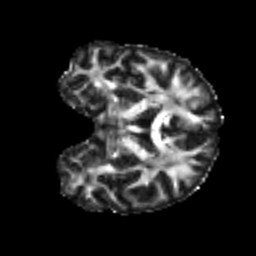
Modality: FA
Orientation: coronal
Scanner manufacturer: siemens
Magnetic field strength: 3 T
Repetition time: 4 s
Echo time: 0.0594 s